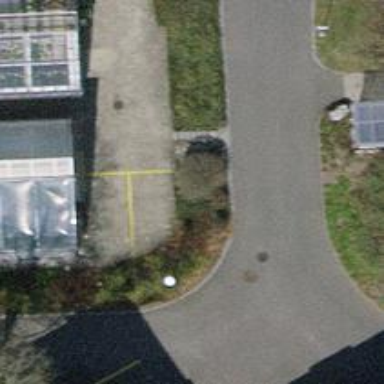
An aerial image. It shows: Set of steps on the road.